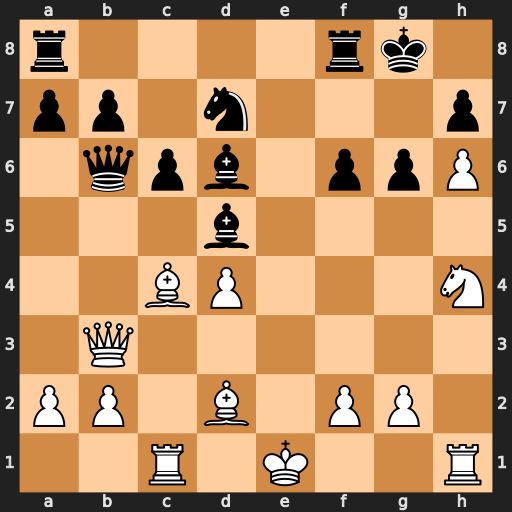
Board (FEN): r4rk1/pp1n3p/1qpb1ppP/3b4/2BP3N/1Q6/PP1B1PP1/2R1K2R
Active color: w
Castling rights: K
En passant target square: -
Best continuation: Bxd5+ cxd5 Qxd5+